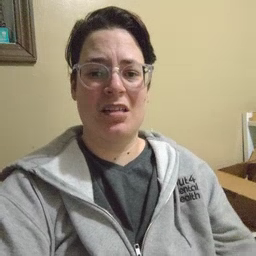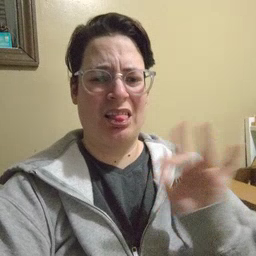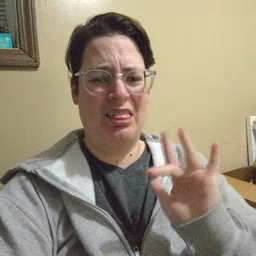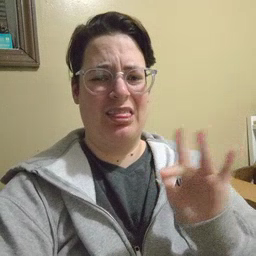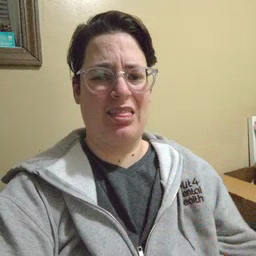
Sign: yucky